Field crop: tomato
Growth stage: 1
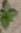
Species: solanum